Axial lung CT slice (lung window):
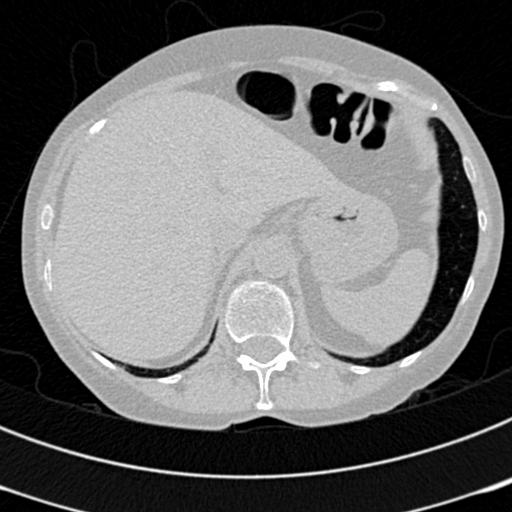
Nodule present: no